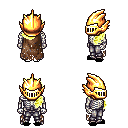
a pixel art fantasy rpg character, male body template, skeleton, brown tattered cape, metal pants, gold left-swept hairstyle, gold helm, black slippers, four views (front, back, left, right), 2x2 character sprite sheet, small pixel art, hard edges, no anti-aliasing